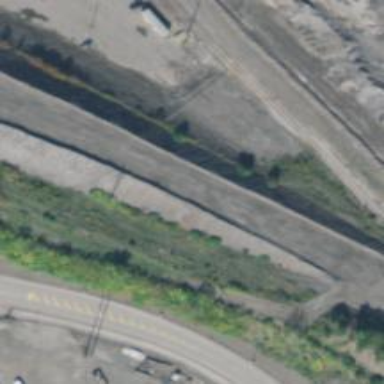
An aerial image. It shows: Disused railway spur line.